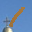
Label: 1